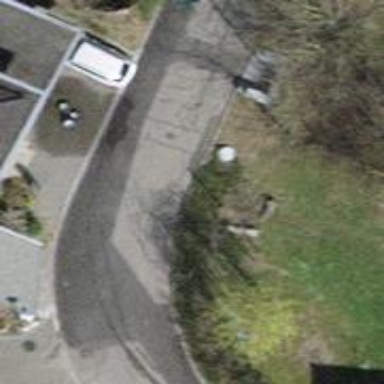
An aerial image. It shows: Smooth asphalt road in residential area.